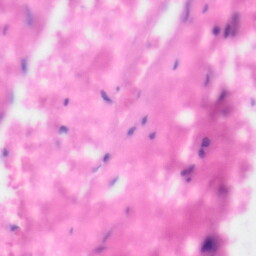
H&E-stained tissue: Kidney